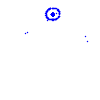
Particle: proton